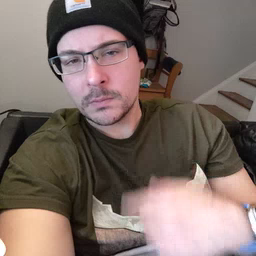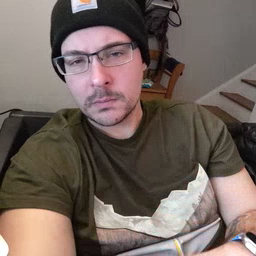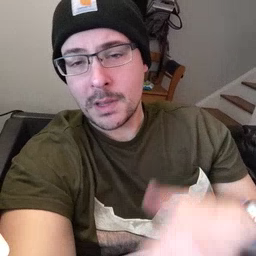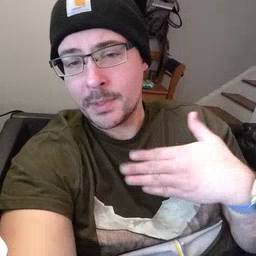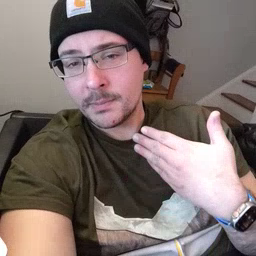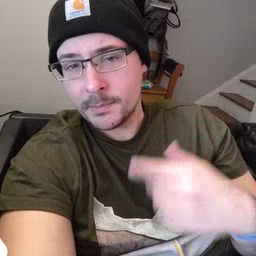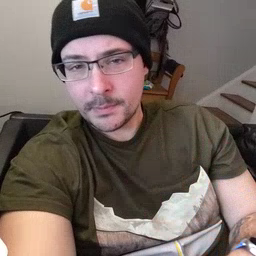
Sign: happy